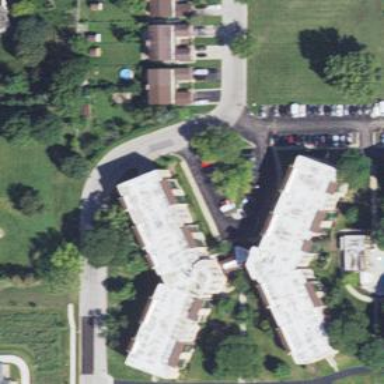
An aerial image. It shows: Saltbox-roofed apartment building.